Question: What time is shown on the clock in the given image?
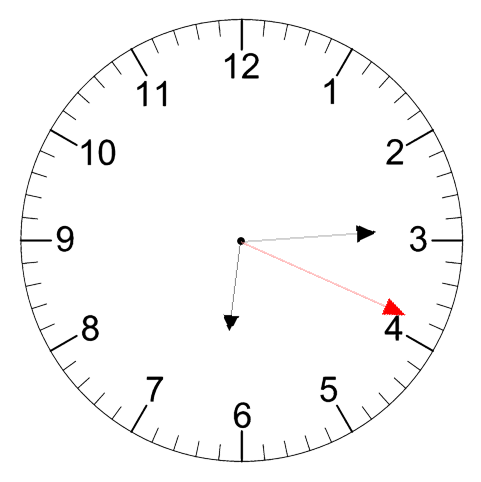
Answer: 06:14:19